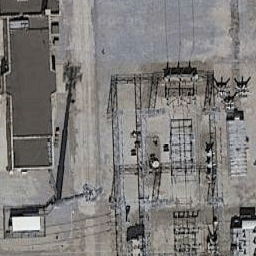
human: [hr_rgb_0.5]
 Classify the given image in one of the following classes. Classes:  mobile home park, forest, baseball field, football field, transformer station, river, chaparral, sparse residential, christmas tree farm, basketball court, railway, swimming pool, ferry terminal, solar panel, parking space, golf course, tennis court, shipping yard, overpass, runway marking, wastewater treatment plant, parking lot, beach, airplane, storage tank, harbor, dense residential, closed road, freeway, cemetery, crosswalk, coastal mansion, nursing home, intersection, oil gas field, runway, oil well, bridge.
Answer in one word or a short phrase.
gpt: transformer station